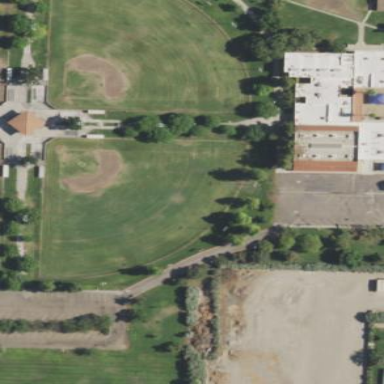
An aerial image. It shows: Baseball pitch for leisure land.